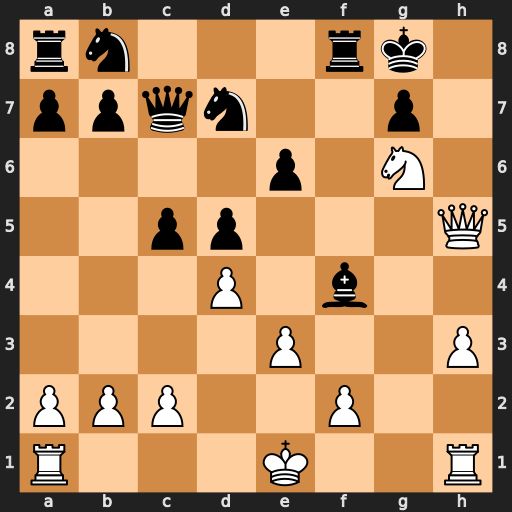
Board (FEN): rn3rk1/ppqn2p1/4p1N1/2pp3Q/3P1b2/4P2P/PPP2P2/R3K2R
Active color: w
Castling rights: KQ
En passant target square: -
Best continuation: Ne7#